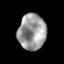
Tissue: prostate
Cell type: Epithelial cells
Senescence score: 0.2565
Nuclear area (px): 979
Mean DAPI intensity: 154.46